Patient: sex F, age 77
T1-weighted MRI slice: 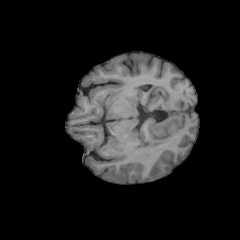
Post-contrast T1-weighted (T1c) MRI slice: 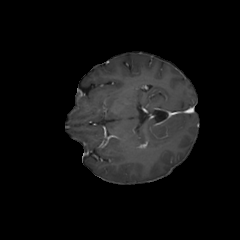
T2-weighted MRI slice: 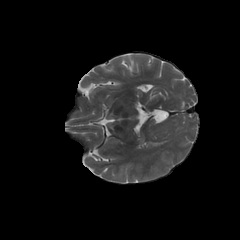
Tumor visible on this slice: no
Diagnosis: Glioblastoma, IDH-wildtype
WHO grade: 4